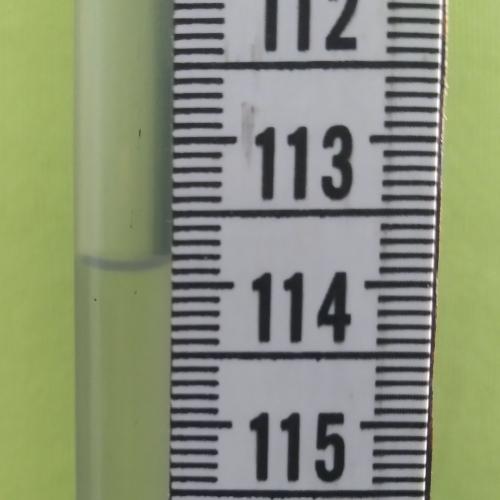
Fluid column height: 113.9 cm